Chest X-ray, AP view. Patient: 74 years old, sex F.
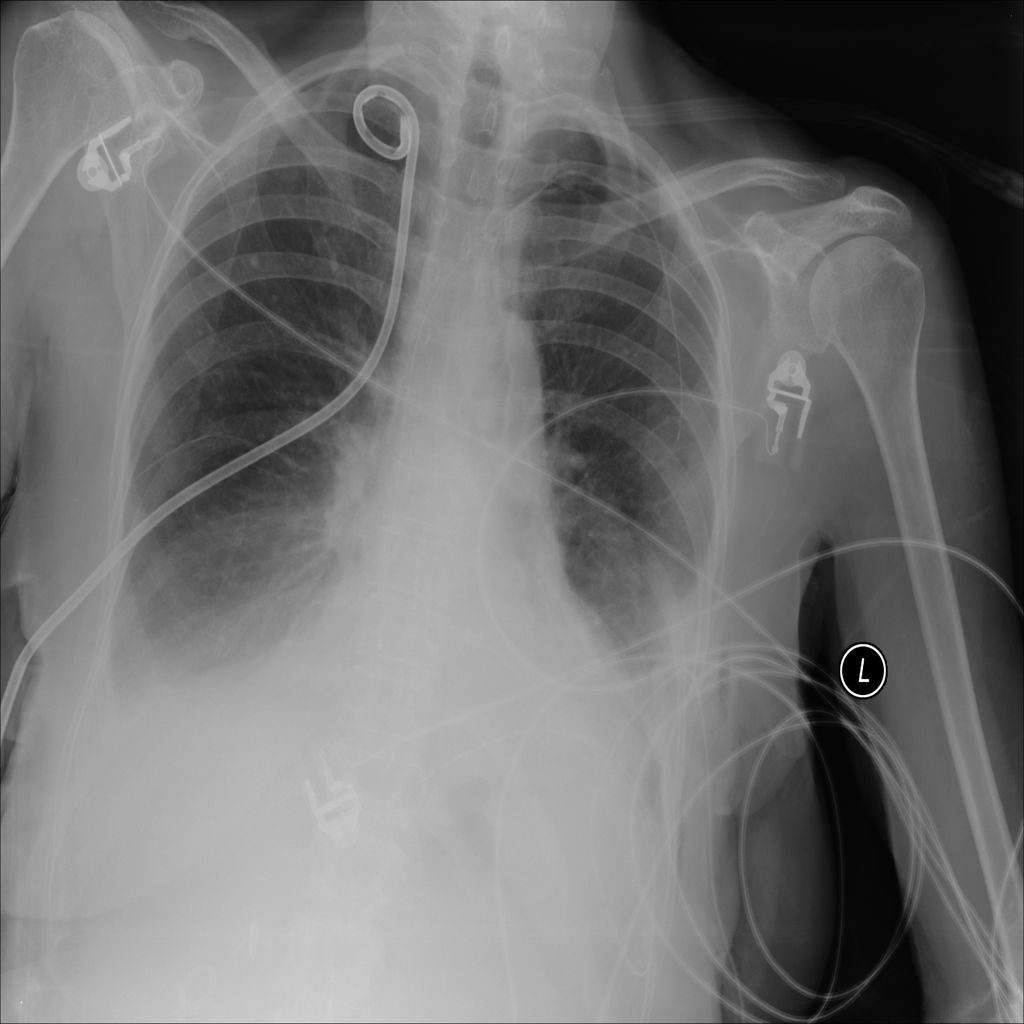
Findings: Atelectasis, Effusion, Infiltration